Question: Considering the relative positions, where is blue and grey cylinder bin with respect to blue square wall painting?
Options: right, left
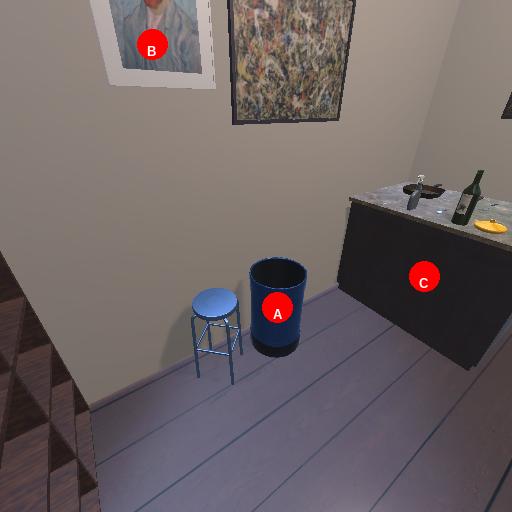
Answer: right